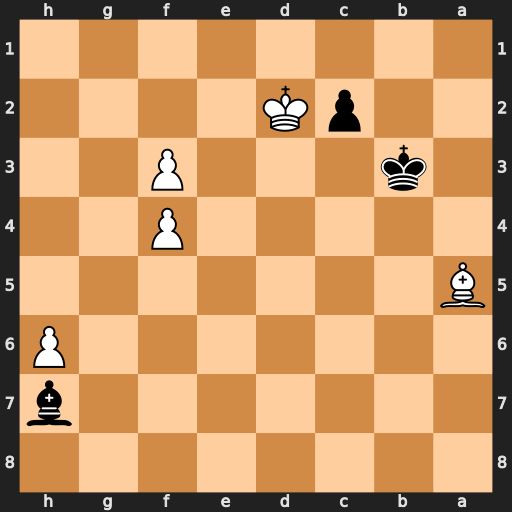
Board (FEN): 8/7b/7P/B7/5P2/1k3P2/2pK4/8
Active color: b
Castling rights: -
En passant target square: -
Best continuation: Kb2 Bc3+ Kb1